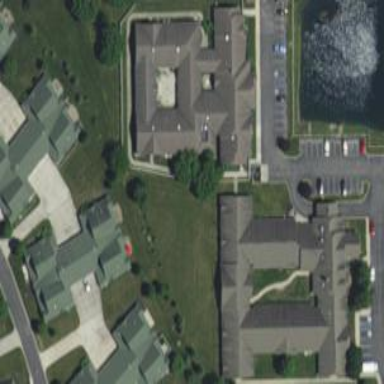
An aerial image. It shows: Nursing home.